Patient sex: F
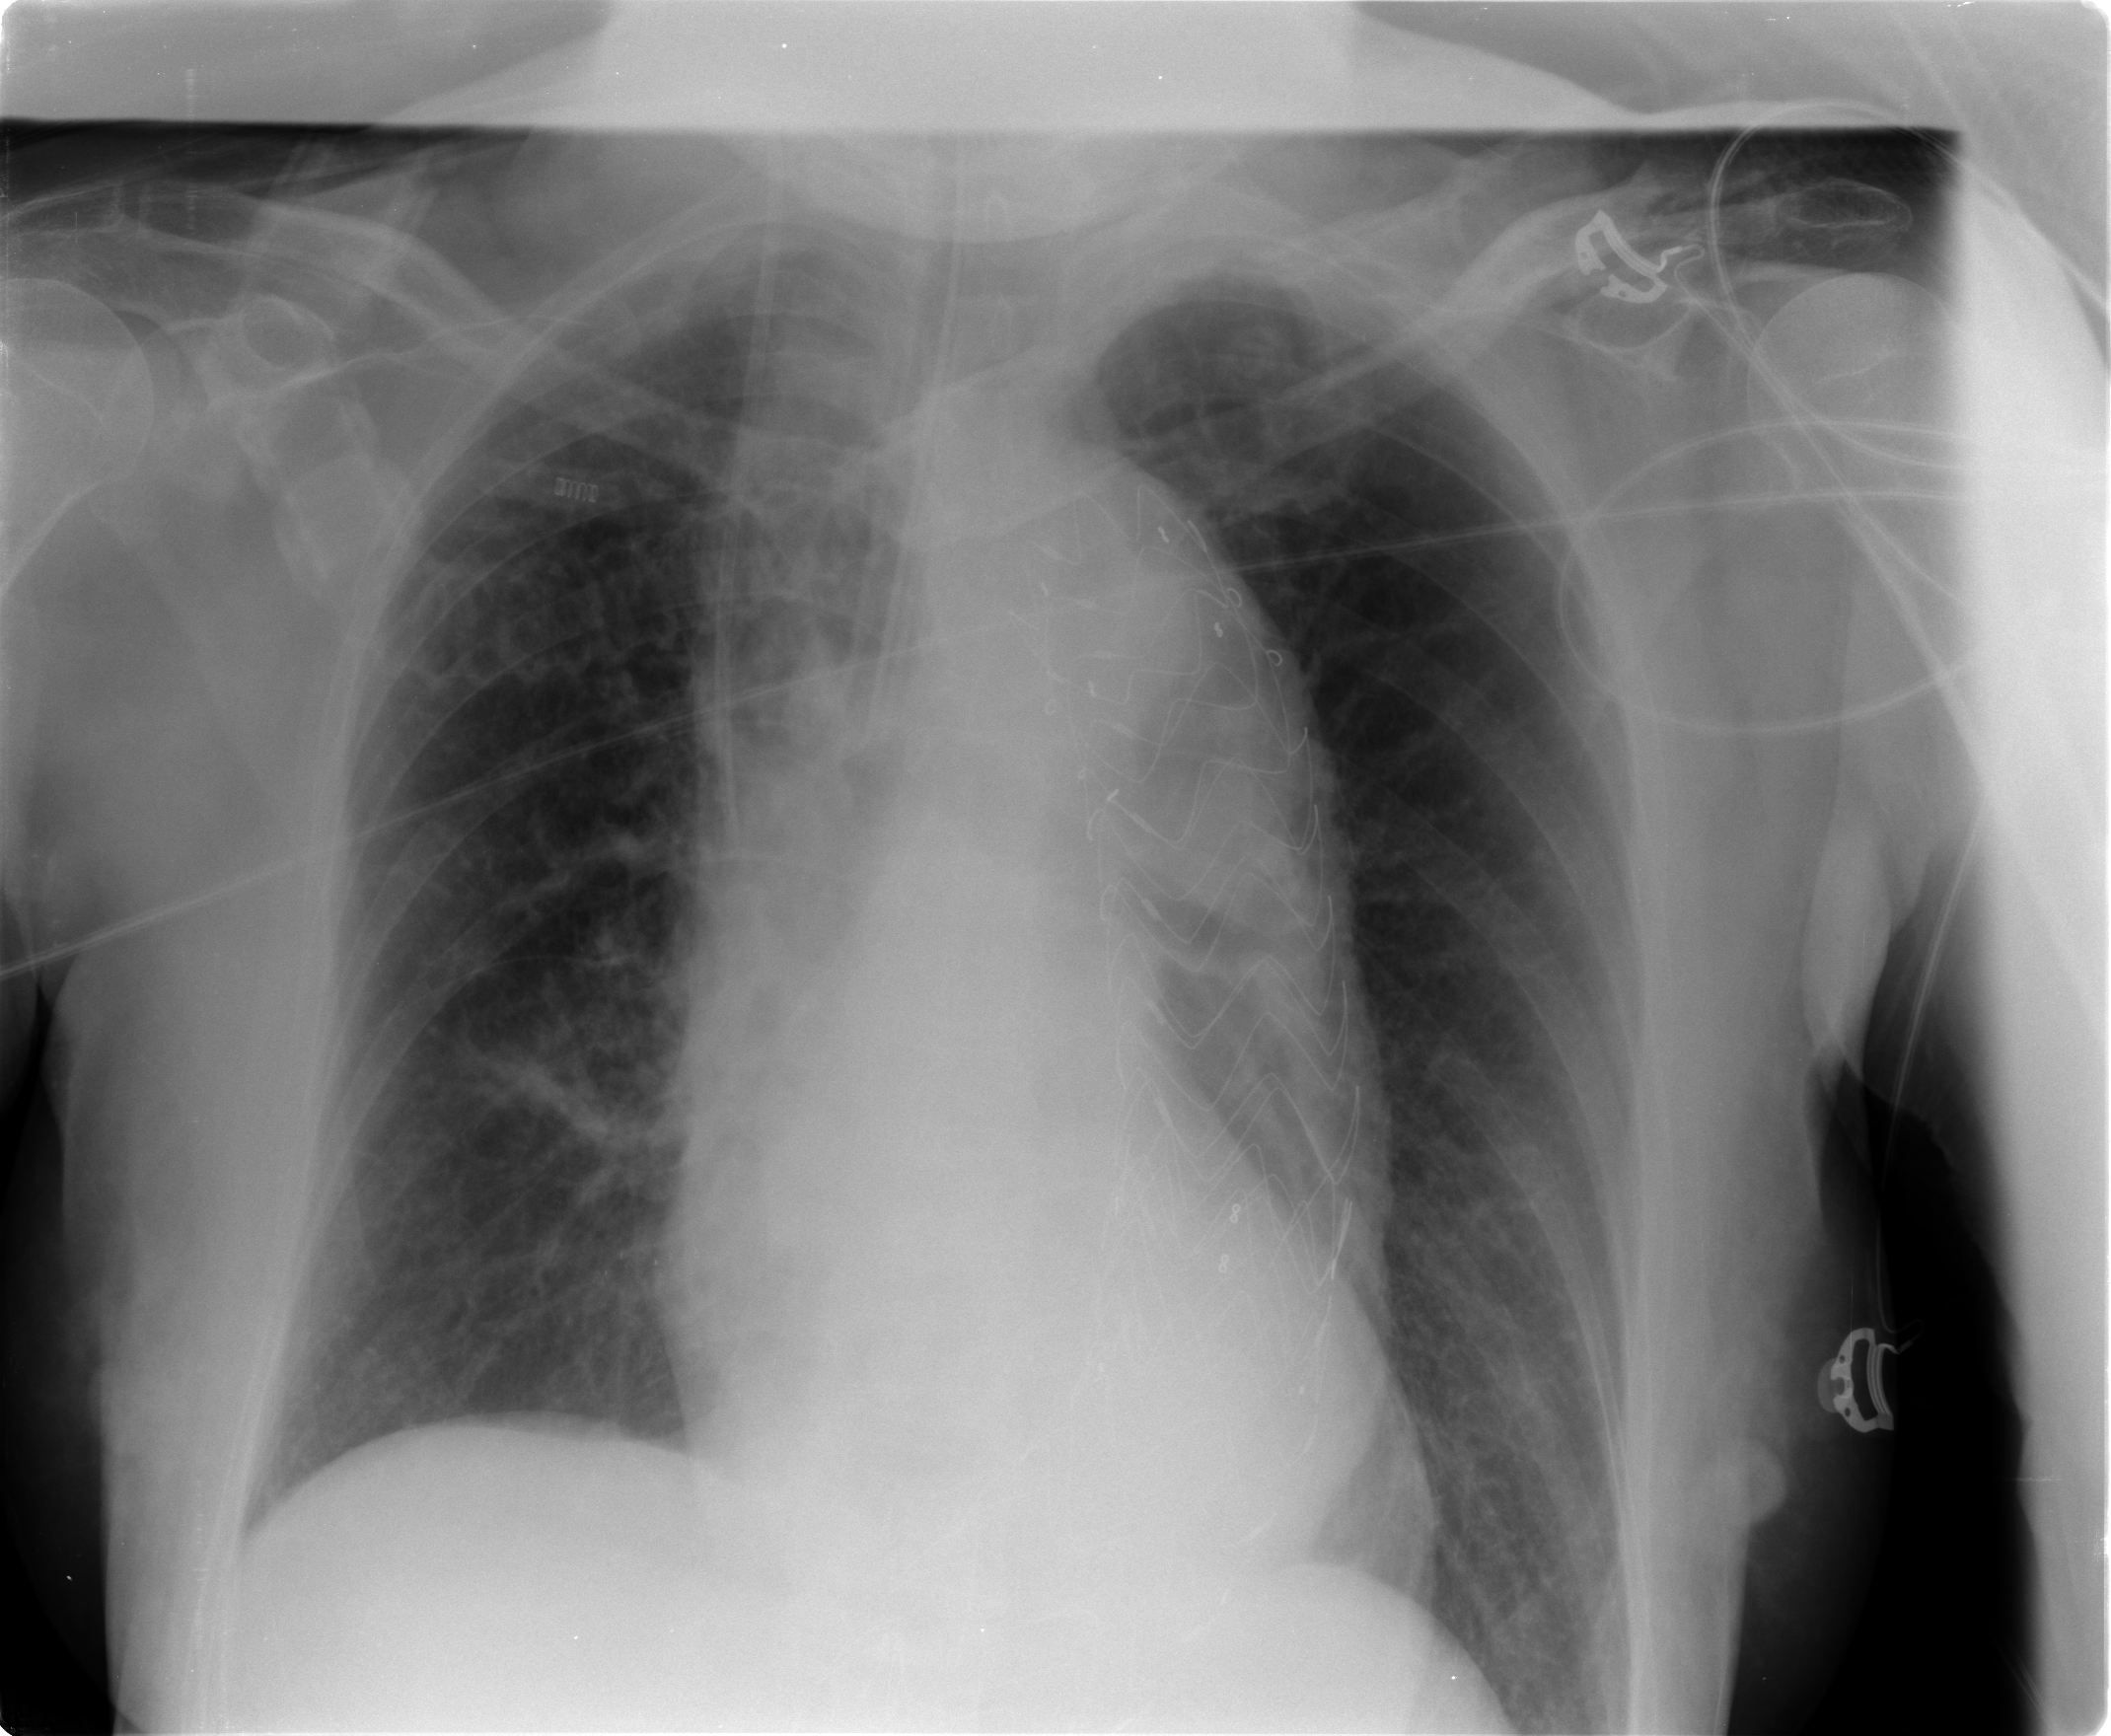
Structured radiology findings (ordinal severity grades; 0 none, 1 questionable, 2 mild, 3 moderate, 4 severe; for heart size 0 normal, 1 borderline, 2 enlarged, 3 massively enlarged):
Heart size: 0
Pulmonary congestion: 0
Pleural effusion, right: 0
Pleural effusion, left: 0
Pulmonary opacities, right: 0
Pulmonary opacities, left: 0
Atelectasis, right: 2
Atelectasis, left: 0